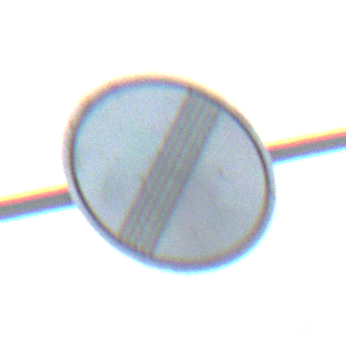
Verkehrszeichen: EndeSaemtlicherBegrenzungen
Umgebung: Outdoor, Nature
Tageszeit: SunriseSunset
Wetter: PartlyCloudy
Licht: Natural
Jahreszeit: NotSpecified
Kontrast: LowContrast